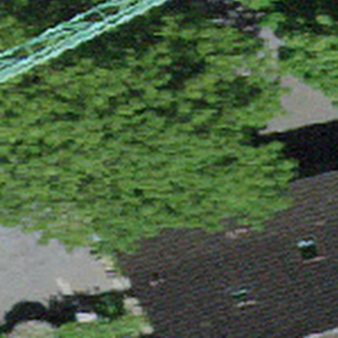
Label: other